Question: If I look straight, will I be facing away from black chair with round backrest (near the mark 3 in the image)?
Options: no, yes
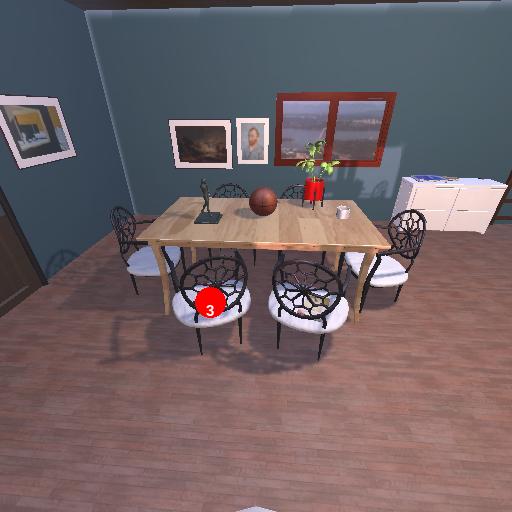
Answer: no